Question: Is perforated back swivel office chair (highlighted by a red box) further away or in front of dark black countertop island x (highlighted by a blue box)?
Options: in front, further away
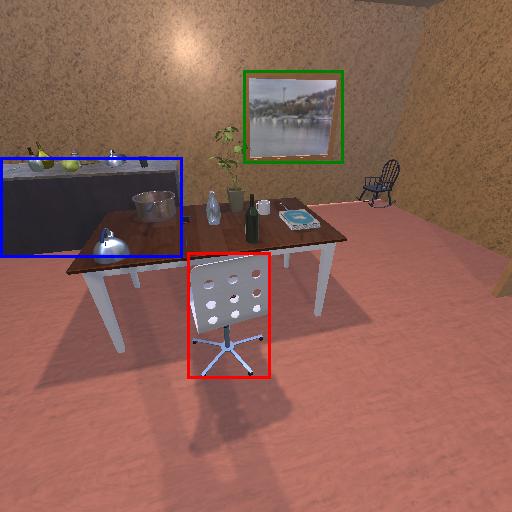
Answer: in front